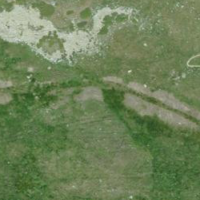
EUNIS habitat code: 26
Species observed at this site:
Marmota marmota
Erebia melampus
Erebia tyndarus
Arnica montana